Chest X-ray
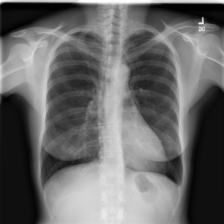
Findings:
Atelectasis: negative
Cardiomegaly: negative
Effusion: negative
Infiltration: positive
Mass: negative
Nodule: negative
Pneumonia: negative
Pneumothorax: negative
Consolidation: negative
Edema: negative
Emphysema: negative
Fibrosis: negative
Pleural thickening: negative
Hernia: negative